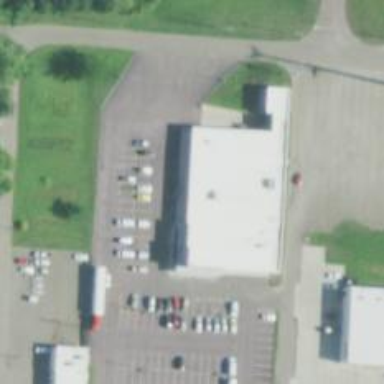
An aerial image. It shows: Supermarket.